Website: walmart
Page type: address-validator
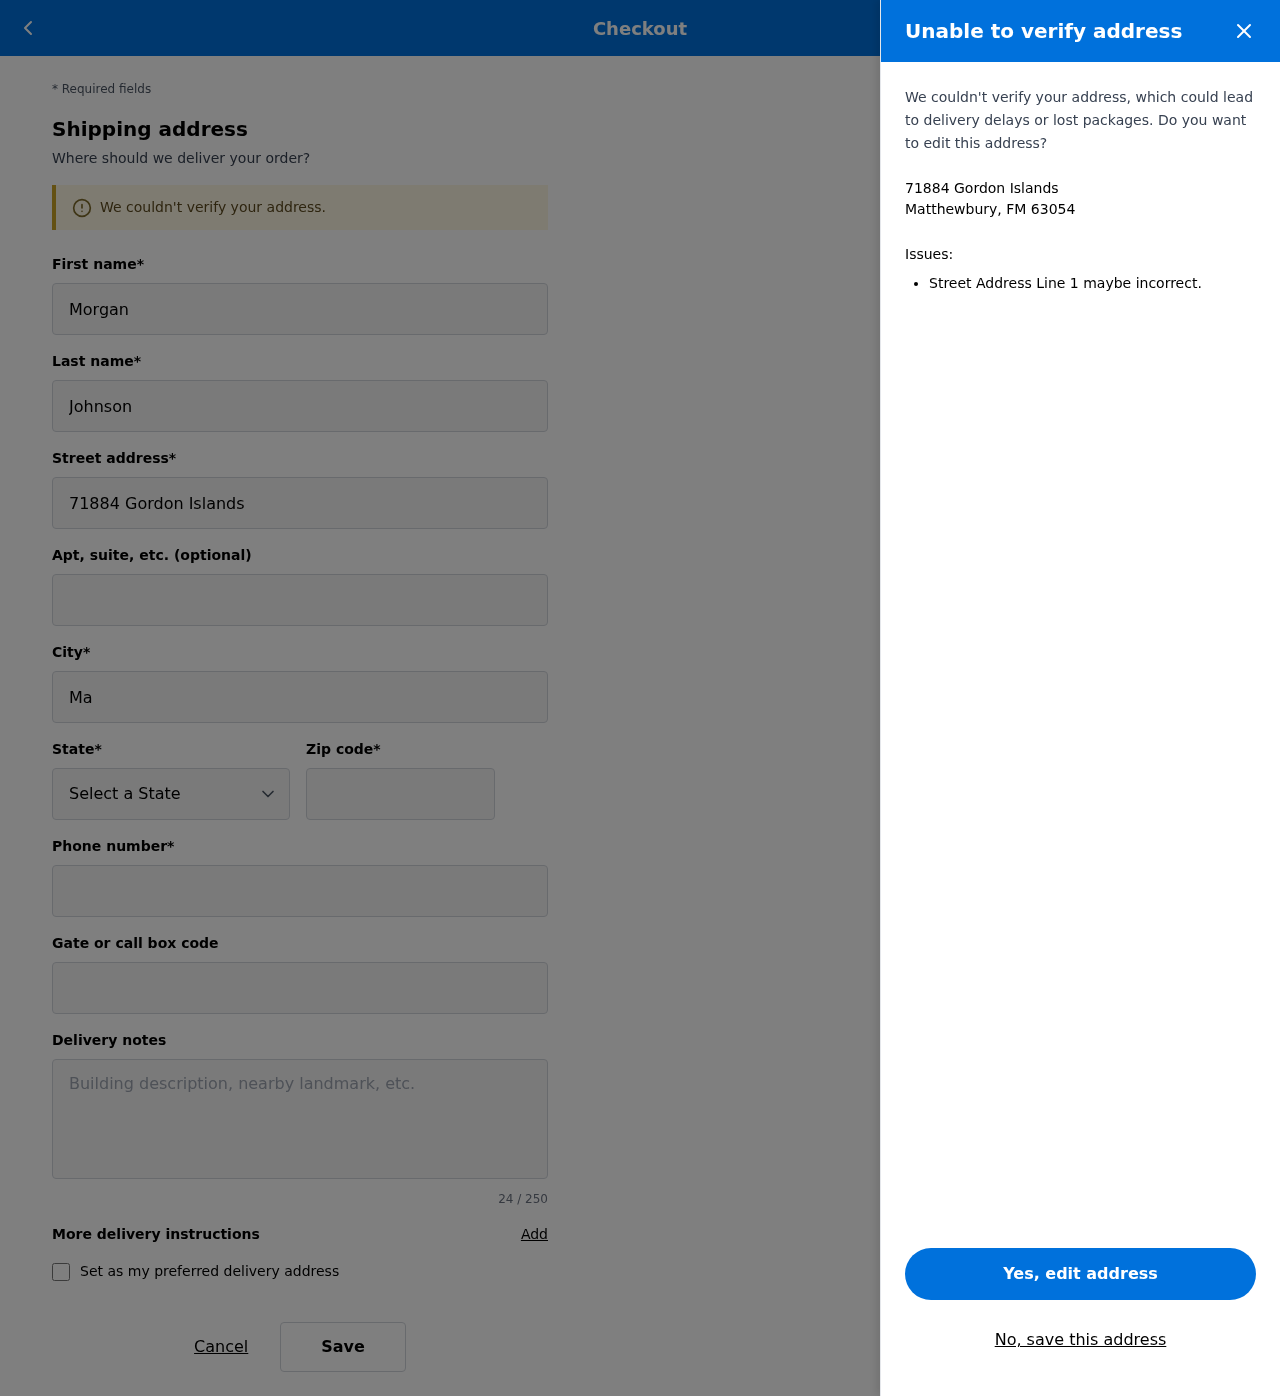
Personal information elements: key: PII_CITY_STATE_ZIP
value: Matthewbury, FM 63054
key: PII_DELIVERY_INSTRUCTIONS
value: Place behind screen door
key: PII_STATE_ABBR
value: FM
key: PII_STREET
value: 71884 Gordon Islands
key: PII_FIRSTNAME
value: Morgan
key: PII_LASTNAME
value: Johnson
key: PII_CITY
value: Matthewbury
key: PII_POSTCODE
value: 63054
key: PII_PHONE
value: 4749245776
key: PII_SECURITY_CODE
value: BN49